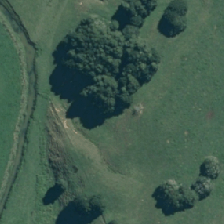
Land cover: broadleaved_indigenous_hardwood